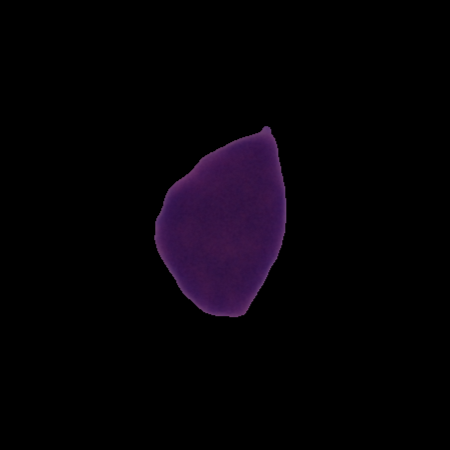
Label: cancer